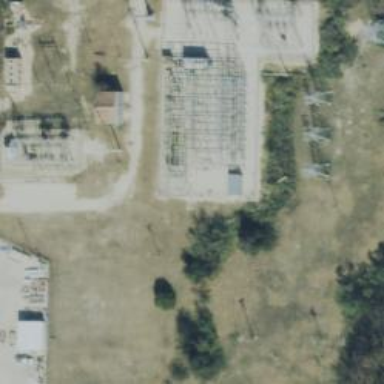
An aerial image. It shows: Power tower.